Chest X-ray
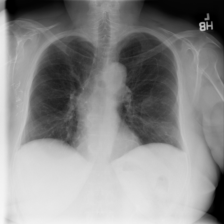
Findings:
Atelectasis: negative
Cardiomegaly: negative
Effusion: negative
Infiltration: negative
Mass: negative
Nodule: negative
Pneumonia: negative
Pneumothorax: negative
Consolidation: negative
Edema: negative
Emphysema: negative
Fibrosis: negative
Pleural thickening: negative
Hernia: negative